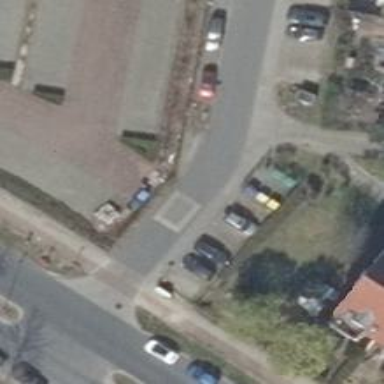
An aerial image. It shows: Bump for traffic calming.